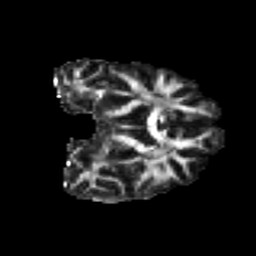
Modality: FA
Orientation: coronal
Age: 22
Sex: female
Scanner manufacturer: ge
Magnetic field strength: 3 T
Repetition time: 7.8 s
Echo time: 0.0606 s